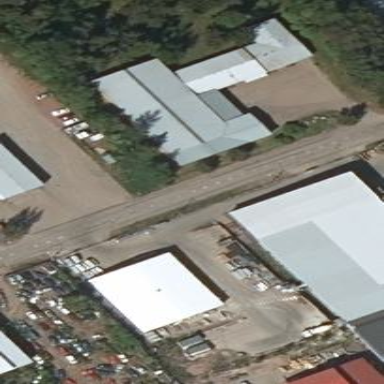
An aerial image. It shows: Industrial building.